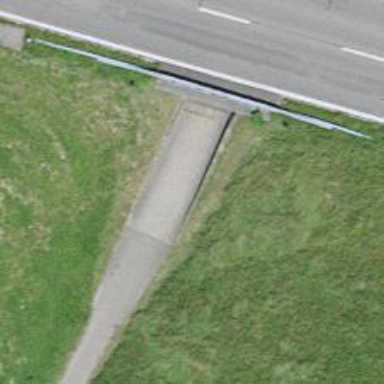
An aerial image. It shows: Tunnel for cyclists to travel through.